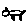
Label: cat